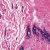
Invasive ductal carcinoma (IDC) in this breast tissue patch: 0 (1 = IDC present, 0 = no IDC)